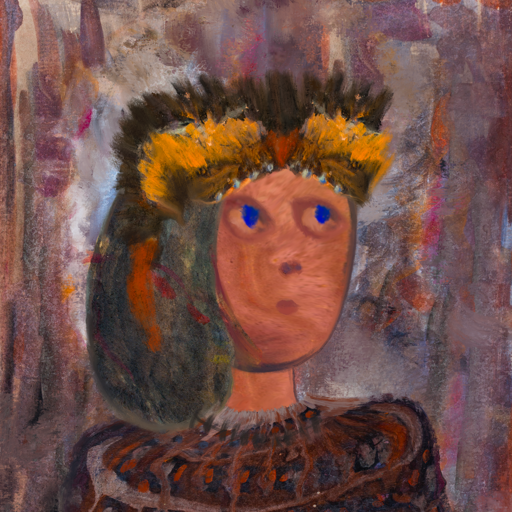
Background: Hypocrite, Head And Neck Side: Mother_And_Son_Mother, Face Side: Mother_And_Son_Mother, Bust: Hypocrite, Hair Side: Gypsy_Mother, Head Accessory: Gypsy_Queen, Second Necklace: Blank, Necklace: In_The_Sun, Baby: Blank